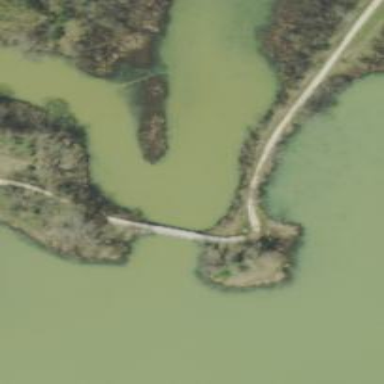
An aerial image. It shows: Path leading to bridge.